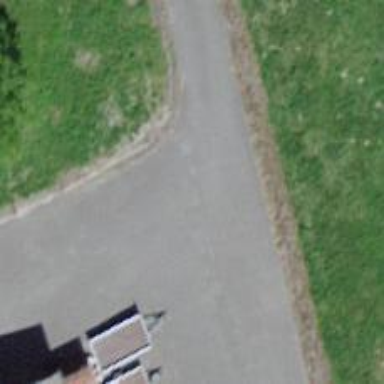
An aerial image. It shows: Asphalt driveway designated as service road.